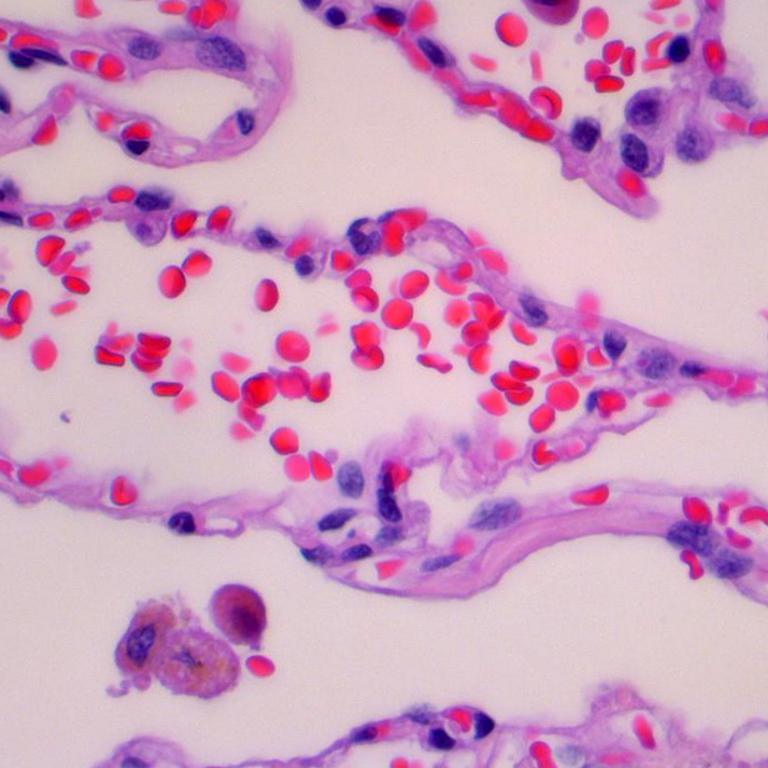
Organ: lung
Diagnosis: benign